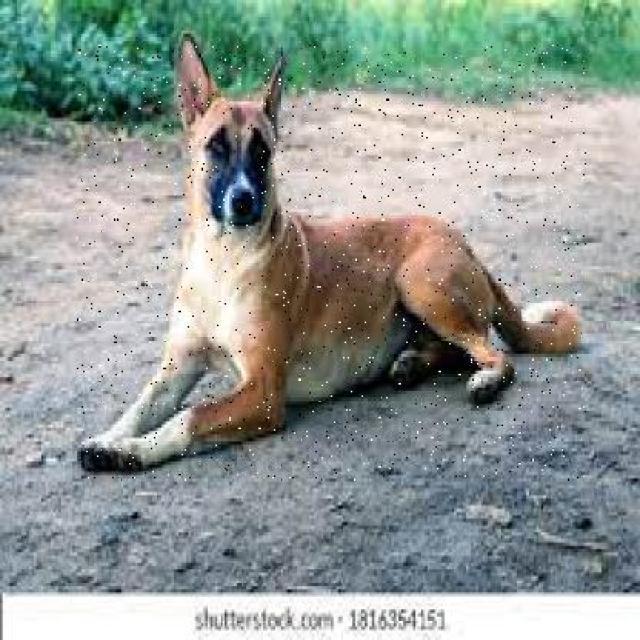
Healthy canine skin — no visible lesions, inflammation, or abnormalities. The skin and coat appear normal.